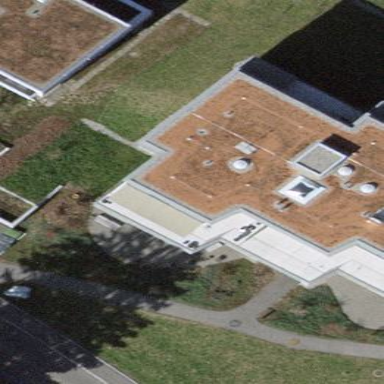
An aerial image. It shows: Building with flat roof.